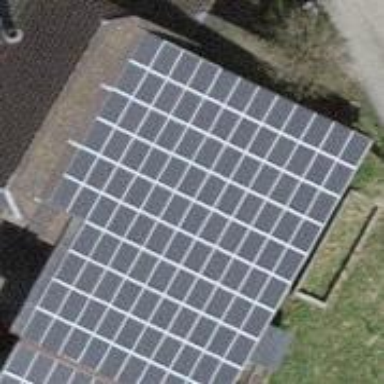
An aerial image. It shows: Solar photovoltaic panel generator.